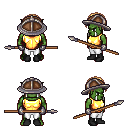
a pixel art fantasy rpg character, male body template, orc, green skin, gold chest armor, white pants, light blonde parted hairstyle, chain helm, metal gloves, black shoes, spear, four views (front, back, left, right), 2x2 character sprite sheet, small pixel art, hard edges, no anti-aliasing